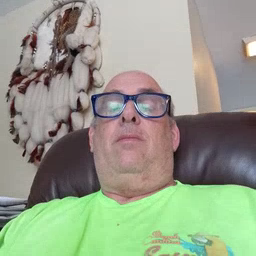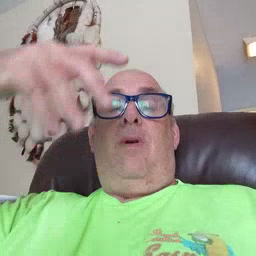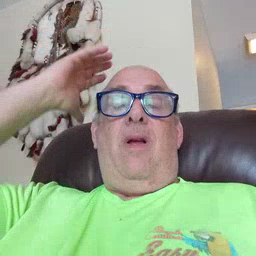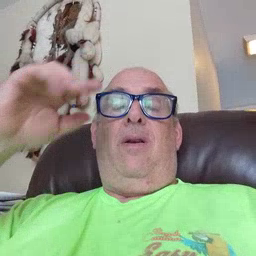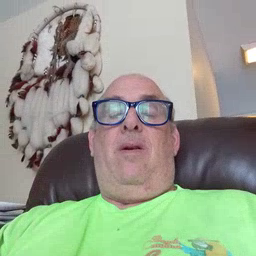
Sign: lion